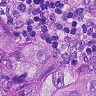
Metastatic tissue present: yes